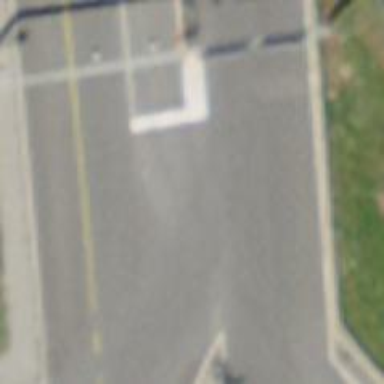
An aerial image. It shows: Asphalt road with primary link designation.